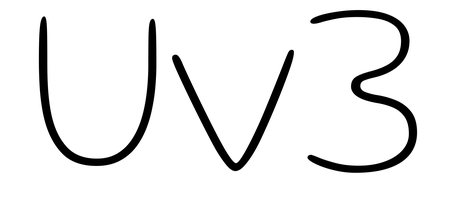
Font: Gluten_Thin